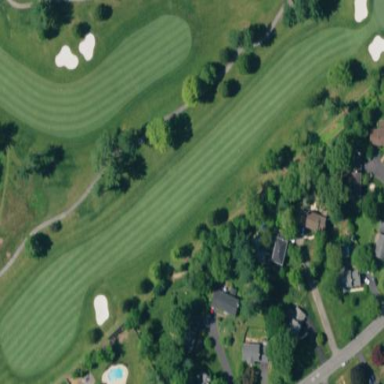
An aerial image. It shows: Golf fairway surrounded by grass.